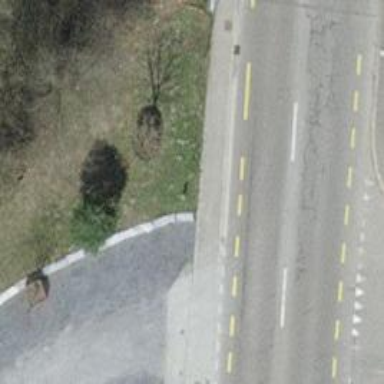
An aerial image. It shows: Asphalt sidewalk.